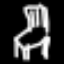
Label: chair